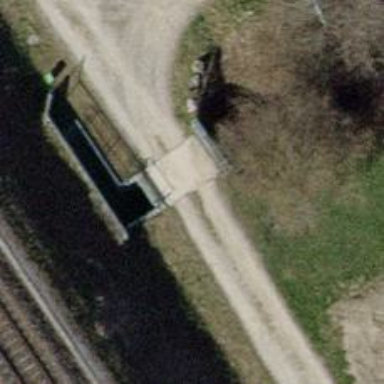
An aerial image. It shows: Track on concrete bridge with grade1 track type.